Question: Inspired by <URL>, the asker assumes that the users of a system would very rarely take some action at the exact same time as each other.
Given what I know of making assumptions like that I can guarantee that users would infact do things at the same time. However, I am at a loss as to how you would actually calculate the expected frequency of collisions.
E.g. If we assume each user is taking an action every 3 minutes and our timer is really only accurate to the millisecond, what is the formula for calculating the frequency of collisions?
Given the Wikipedia entry for the birthday problem can be generalised into the formula

Where d is the 180,000 milliseconds and p the probability of a collision.
So with 3 users say, we get a probability of 2.4996E-05 in any given 3 minute period that there is a collision.
The issue then becomes what are the chances of a collision during the day?
There being 60-*60*8/3 = 9600 3 minute periods in the working day, the probability of a collision in any given day then be comes 1-((1-2.4996E-05)^9600) = 21%. A pretty good chance of things going pear shaped.
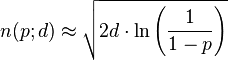
Answer: In 3 minutes you will have 180000 milliseconds. If you know the number of users, you can use the probability of the <URL> to determine the odds of a collision.
Consider too that your timer might not be accurate to the millisecond, even though it might be measured in milliseconds. Many timers are based on a tick that runs much less than 1000 times a second.